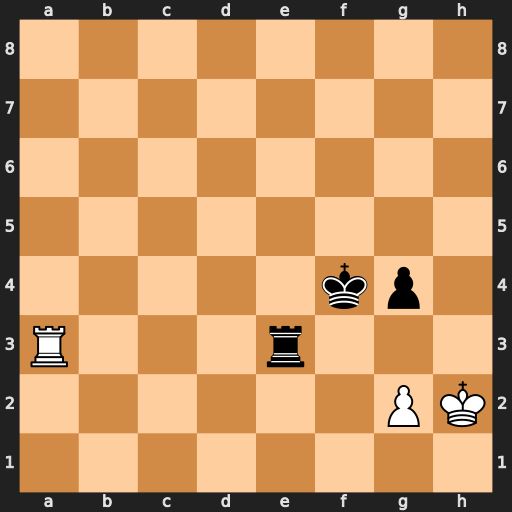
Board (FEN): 8/8/8/8/5kp1/R3r3/6PK/8
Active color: w
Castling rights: -
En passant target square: -
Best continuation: Rxe3 Kxe3 Kg3 Ke4 Kxg4